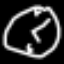
Label: clock